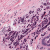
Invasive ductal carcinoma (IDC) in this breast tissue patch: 1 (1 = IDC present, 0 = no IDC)